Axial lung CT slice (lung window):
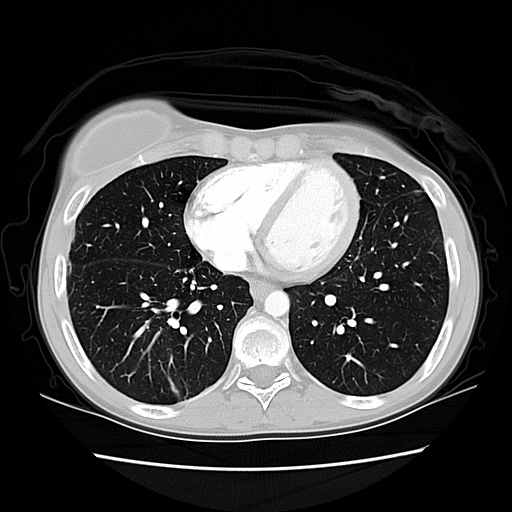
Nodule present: no